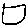
Label: square